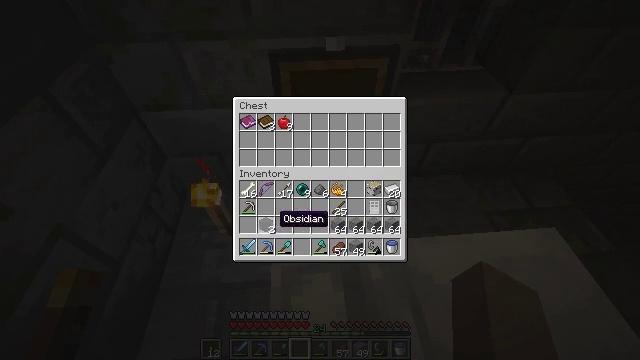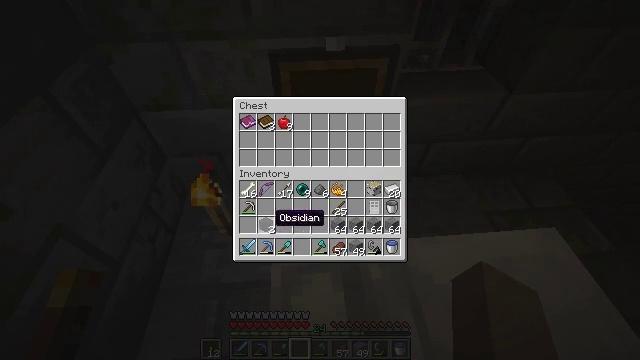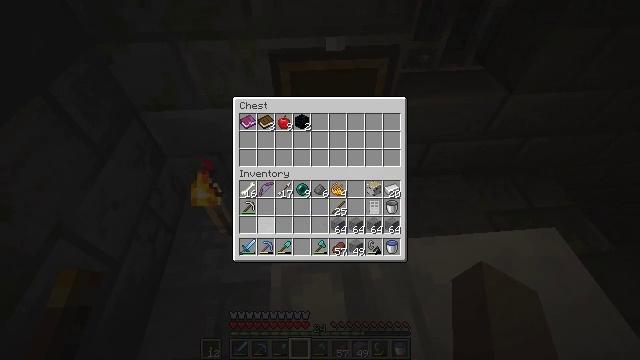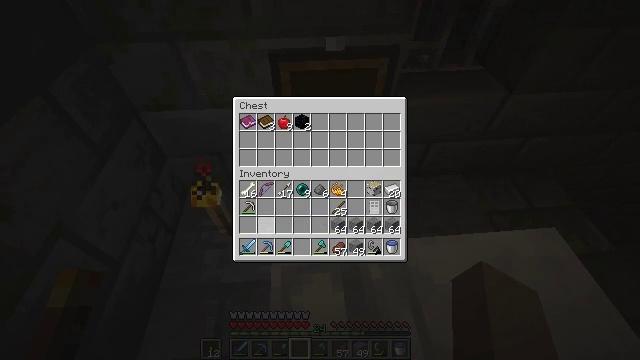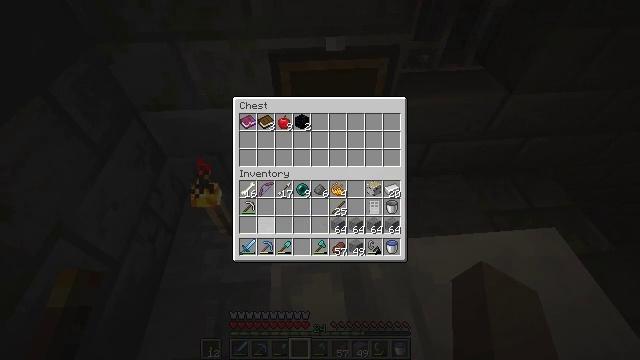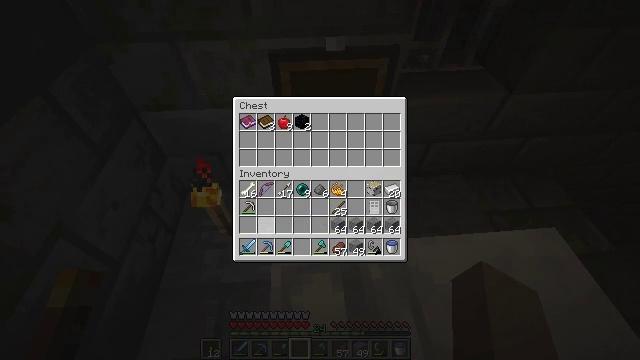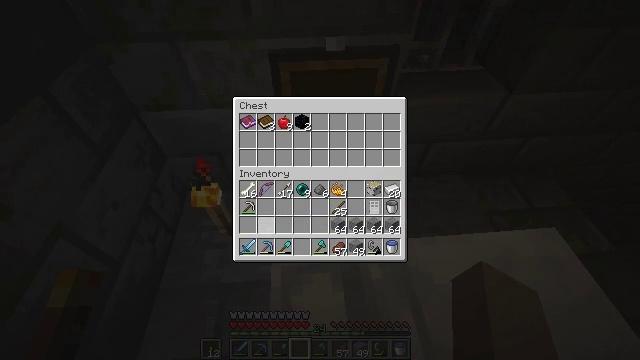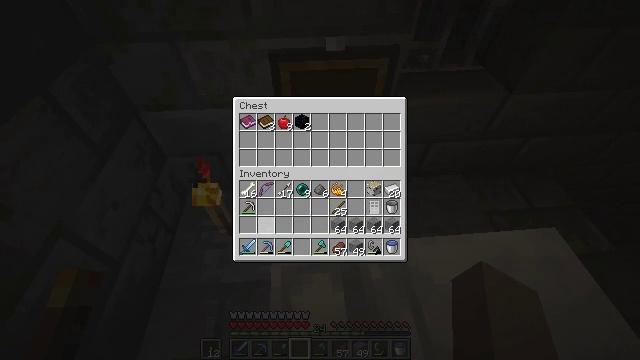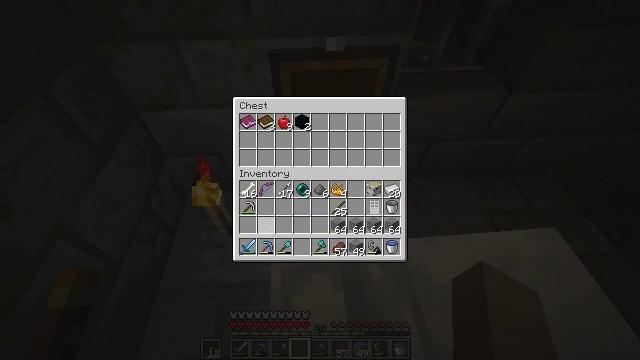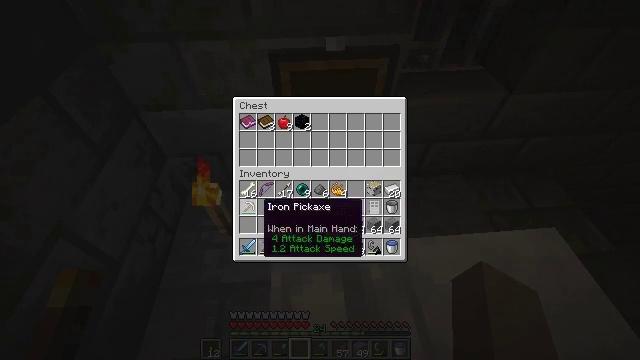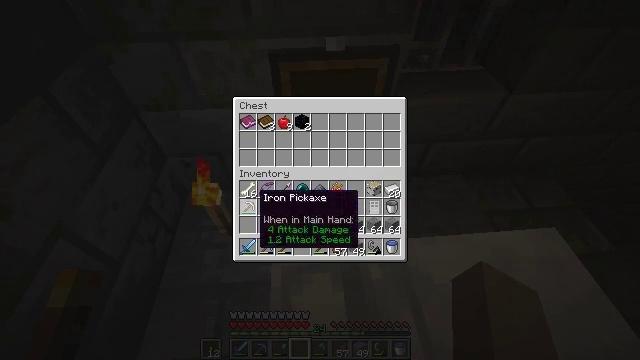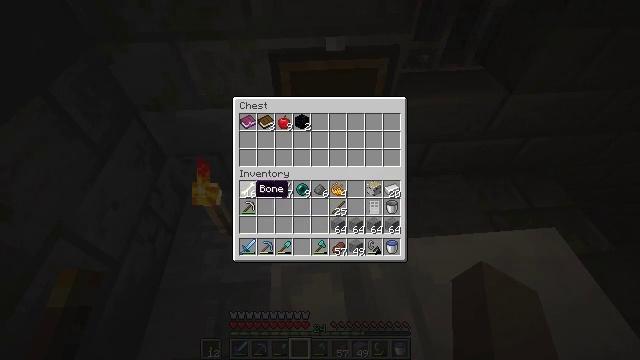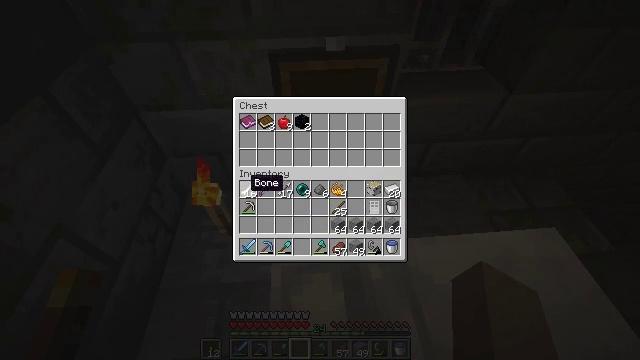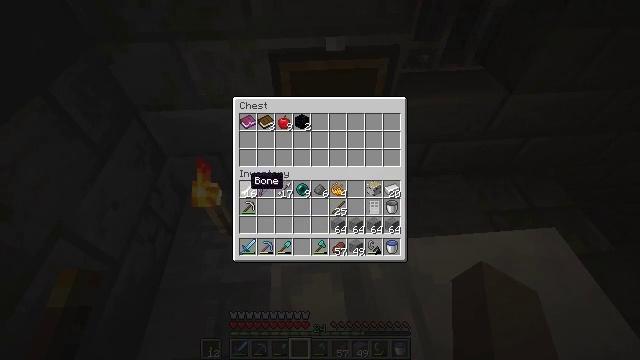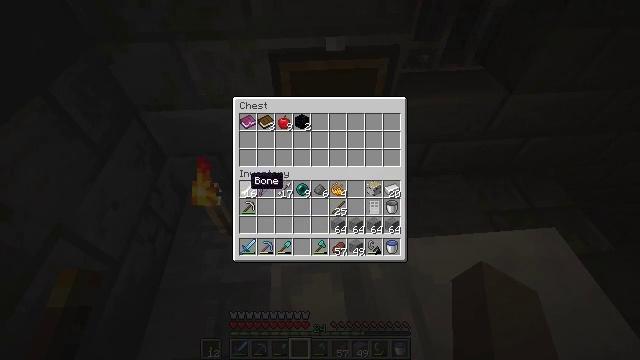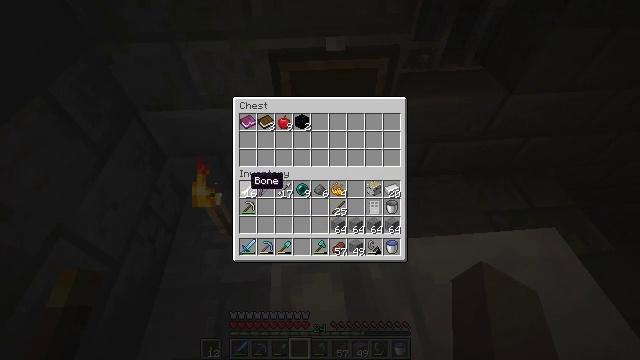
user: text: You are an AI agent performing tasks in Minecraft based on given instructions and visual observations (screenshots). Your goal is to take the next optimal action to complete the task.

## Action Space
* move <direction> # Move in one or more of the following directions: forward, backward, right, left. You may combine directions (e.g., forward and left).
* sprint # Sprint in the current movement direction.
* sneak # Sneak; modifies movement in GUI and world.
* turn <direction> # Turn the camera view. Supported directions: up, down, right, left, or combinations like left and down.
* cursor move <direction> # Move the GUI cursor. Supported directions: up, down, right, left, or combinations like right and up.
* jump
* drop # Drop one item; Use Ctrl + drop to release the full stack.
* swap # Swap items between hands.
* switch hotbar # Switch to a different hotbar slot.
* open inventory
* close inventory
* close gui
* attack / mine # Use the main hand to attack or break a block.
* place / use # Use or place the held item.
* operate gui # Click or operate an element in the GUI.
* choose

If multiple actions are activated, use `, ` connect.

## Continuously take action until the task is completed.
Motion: motion action
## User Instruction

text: Drop an iron door.
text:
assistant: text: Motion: sneak
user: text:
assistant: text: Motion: sneak, attack / mine
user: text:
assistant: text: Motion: sneak, attack / mine
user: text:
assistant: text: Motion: sneak, attack / mine
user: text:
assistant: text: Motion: sneak
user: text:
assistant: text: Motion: sneak
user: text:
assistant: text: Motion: sneak
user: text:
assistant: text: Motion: sneak
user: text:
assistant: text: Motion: sneak
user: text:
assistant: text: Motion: sneak, turn up
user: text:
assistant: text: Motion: sneak, turn up
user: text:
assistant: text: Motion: sneak
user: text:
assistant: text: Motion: sneak
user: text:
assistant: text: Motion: sneak
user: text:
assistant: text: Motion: sneak
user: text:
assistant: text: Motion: sneak, attack / mine
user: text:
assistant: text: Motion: sneak, attack / mine
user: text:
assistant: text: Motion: sneak
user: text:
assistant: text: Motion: sneak, turn right and down
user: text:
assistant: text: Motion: sneak, turn right and down
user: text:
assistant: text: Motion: sneak
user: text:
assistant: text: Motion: sneak
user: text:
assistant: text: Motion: sneak
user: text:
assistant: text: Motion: sneak
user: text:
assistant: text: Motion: sneak
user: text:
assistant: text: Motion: sneak, turn right and up
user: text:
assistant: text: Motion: sneak
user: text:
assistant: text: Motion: sneak
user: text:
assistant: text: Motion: sneak
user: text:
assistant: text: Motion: sneak